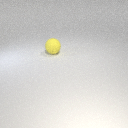
large yellow rubber sphere